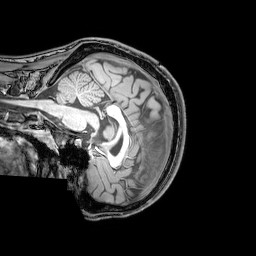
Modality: T1w
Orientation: sagittal
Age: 23
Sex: male
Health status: healthy
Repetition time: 0.081 s
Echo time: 0.037 s